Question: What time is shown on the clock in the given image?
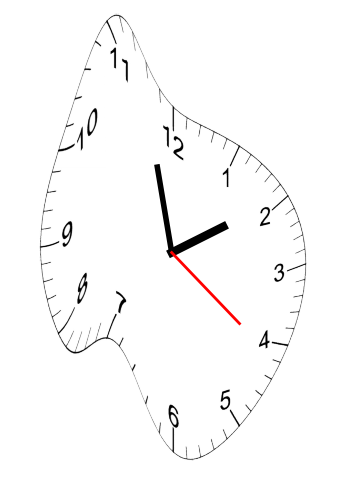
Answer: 01:57:21